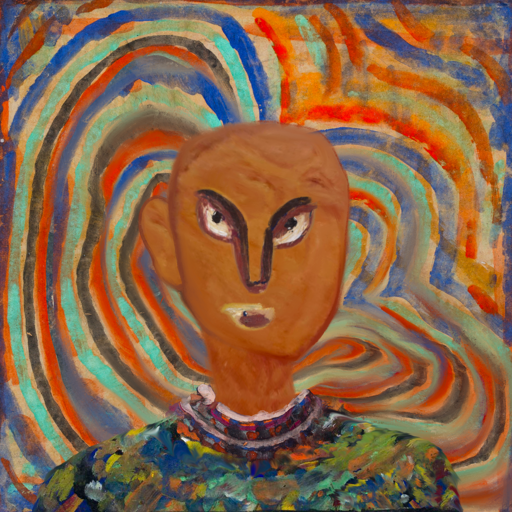
Background: Sisters, Head And Neck Front: Pious_Lady, Face Front: After_Raid, Bust: An_Impression, Hair Front: Blank, Head Accessory: Blank, Second Necklace: Blank, Necklace: Hypocrite_1, Baby: Blank